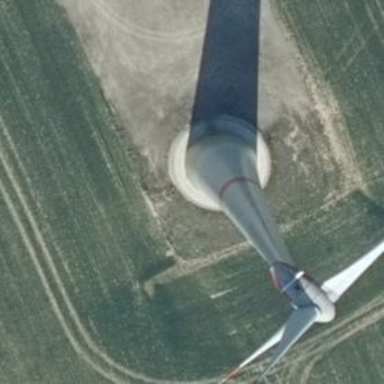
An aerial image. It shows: Wind power generator employing wind turbines.